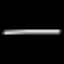
Label: line